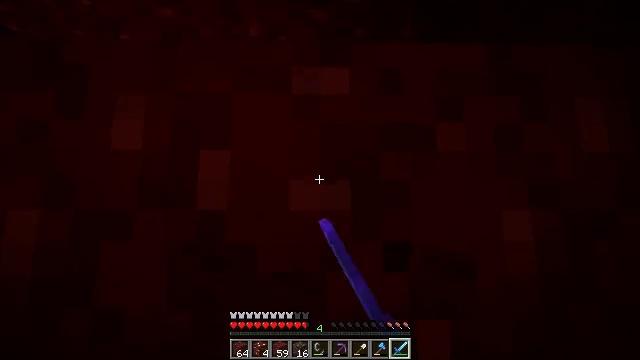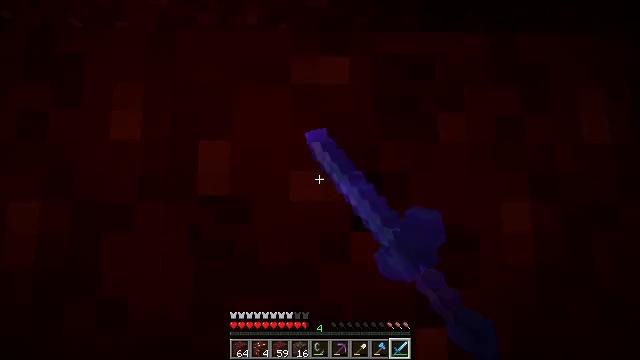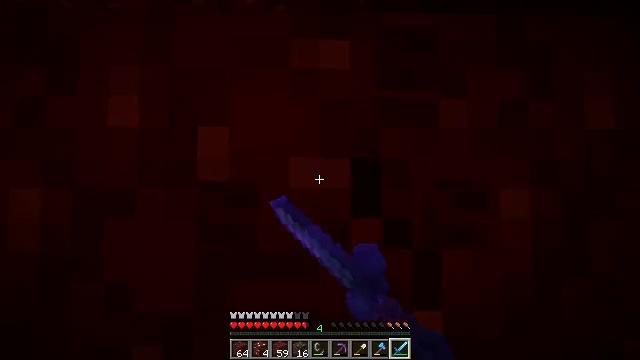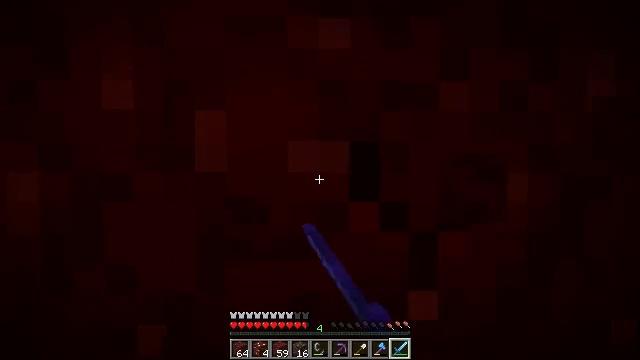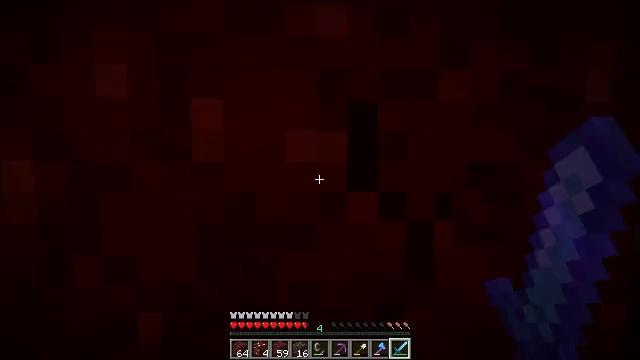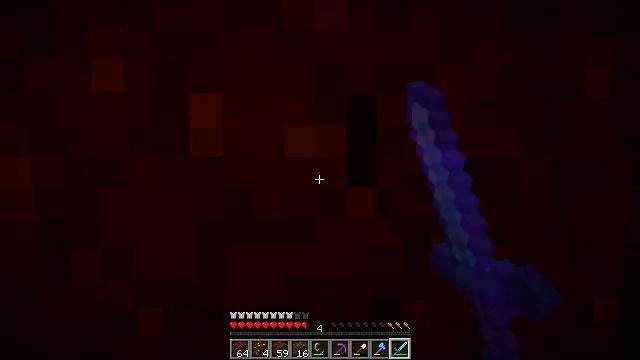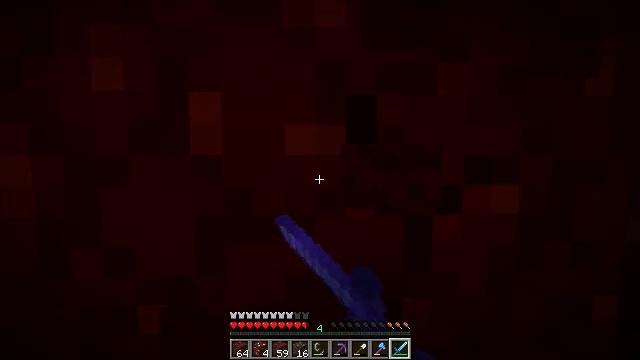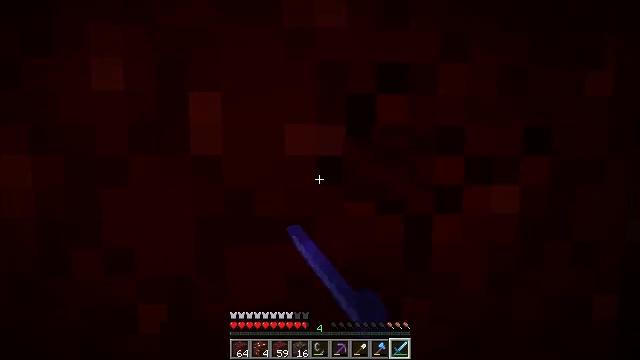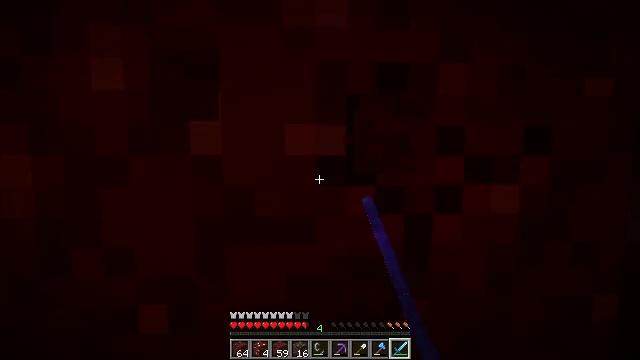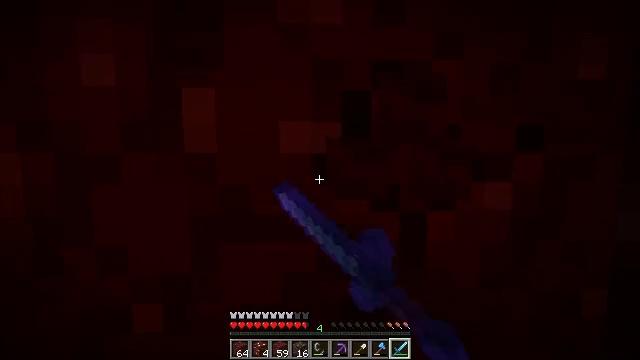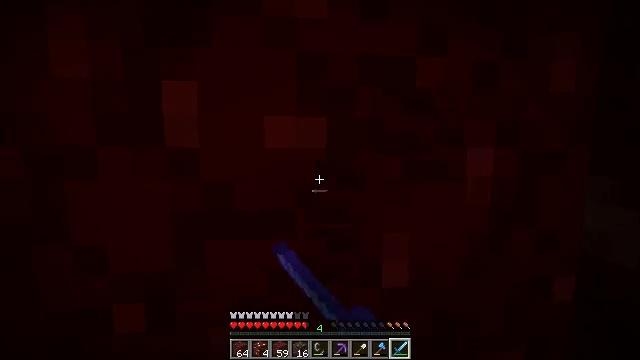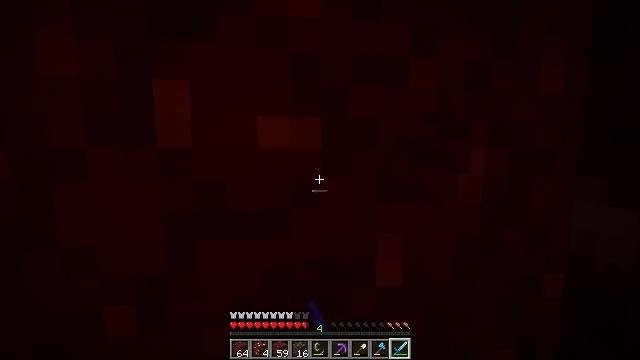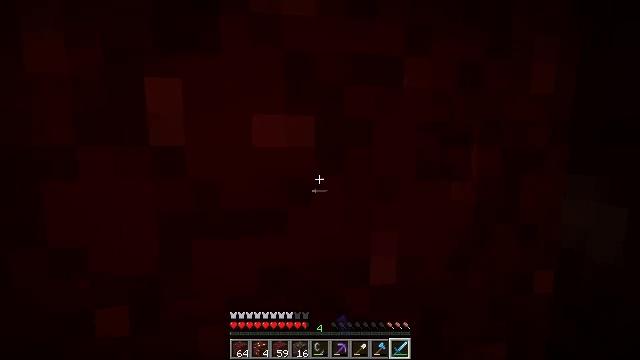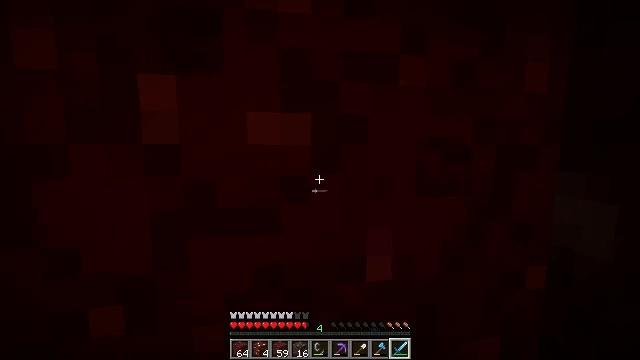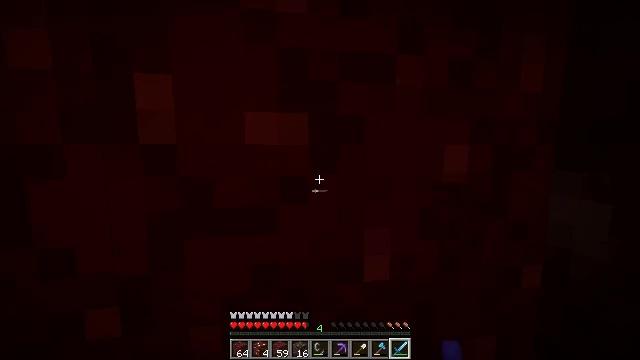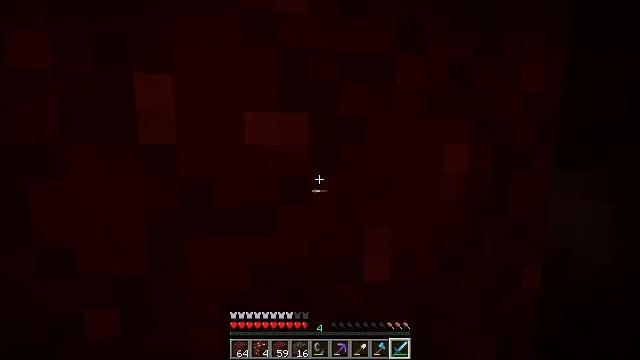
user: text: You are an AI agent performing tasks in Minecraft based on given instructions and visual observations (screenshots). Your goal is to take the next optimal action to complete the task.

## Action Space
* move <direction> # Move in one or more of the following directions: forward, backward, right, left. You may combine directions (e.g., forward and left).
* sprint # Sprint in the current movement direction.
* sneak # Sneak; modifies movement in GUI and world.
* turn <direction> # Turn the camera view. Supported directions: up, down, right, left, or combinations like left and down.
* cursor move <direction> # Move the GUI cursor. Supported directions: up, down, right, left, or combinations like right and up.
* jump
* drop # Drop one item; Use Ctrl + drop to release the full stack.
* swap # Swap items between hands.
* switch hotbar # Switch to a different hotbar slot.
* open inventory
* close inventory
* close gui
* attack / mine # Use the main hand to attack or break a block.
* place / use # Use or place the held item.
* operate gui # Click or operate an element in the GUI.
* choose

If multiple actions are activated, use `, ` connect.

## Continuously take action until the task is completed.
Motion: motion action
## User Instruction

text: Harvest nether wart blocks for resources.
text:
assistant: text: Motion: turn down, attack / mine
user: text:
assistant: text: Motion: turn down, attack / mine
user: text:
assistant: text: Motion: turn down, attack / mine
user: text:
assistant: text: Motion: turn down, attack / mine
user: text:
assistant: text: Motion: turn down, attack / mine
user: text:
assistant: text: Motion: attack / mine
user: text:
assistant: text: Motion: attack / mine
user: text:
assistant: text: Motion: attack / mine
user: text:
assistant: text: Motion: turn right, attack / mine
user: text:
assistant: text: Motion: turn right and down
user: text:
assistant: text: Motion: turn right
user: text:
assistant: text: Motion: turn right
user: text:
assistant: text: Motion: no_op
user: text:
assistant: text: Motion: no_op
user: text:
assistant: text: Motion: no_op
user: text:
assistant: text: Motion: no_op
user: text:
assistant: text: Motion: no_op
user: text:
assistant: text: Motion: no_op
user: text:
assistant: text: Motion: no_op
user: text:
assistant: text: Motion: no_op
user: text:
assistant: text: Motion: no_op
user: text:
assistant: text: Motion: no_op
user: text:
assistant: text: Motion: no_op
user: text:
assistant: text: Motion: no_op
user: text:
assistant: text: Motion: no_op
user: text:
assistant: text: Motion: no_op
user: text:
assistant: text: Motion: no_op
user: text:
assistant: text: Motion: no_op
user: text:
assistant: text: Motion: no_op
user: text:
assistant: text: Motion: no_op